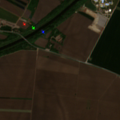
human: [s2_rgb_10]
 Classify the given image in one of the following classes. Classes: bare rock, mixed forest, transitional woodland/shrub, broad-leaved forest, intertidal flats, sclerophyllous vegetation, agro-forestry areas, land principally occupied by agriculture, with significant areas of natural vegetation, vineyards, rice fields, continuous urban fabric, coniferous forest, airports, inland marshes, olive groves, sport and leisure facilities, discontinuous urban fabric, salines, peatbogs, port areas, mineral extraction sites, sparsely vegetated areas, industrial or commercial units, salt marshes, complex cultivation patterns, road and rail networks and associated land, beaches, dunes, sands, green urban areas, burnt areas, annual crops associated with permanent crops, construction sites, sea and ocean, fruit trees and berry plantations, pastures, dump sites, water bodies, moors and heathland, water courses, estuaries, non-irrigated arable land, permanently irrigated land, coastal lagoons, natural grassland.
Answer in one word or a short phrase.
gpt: discontinuous urban fabric, non-irrigated arable land, water courses